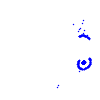
Particle: electron